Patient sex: F
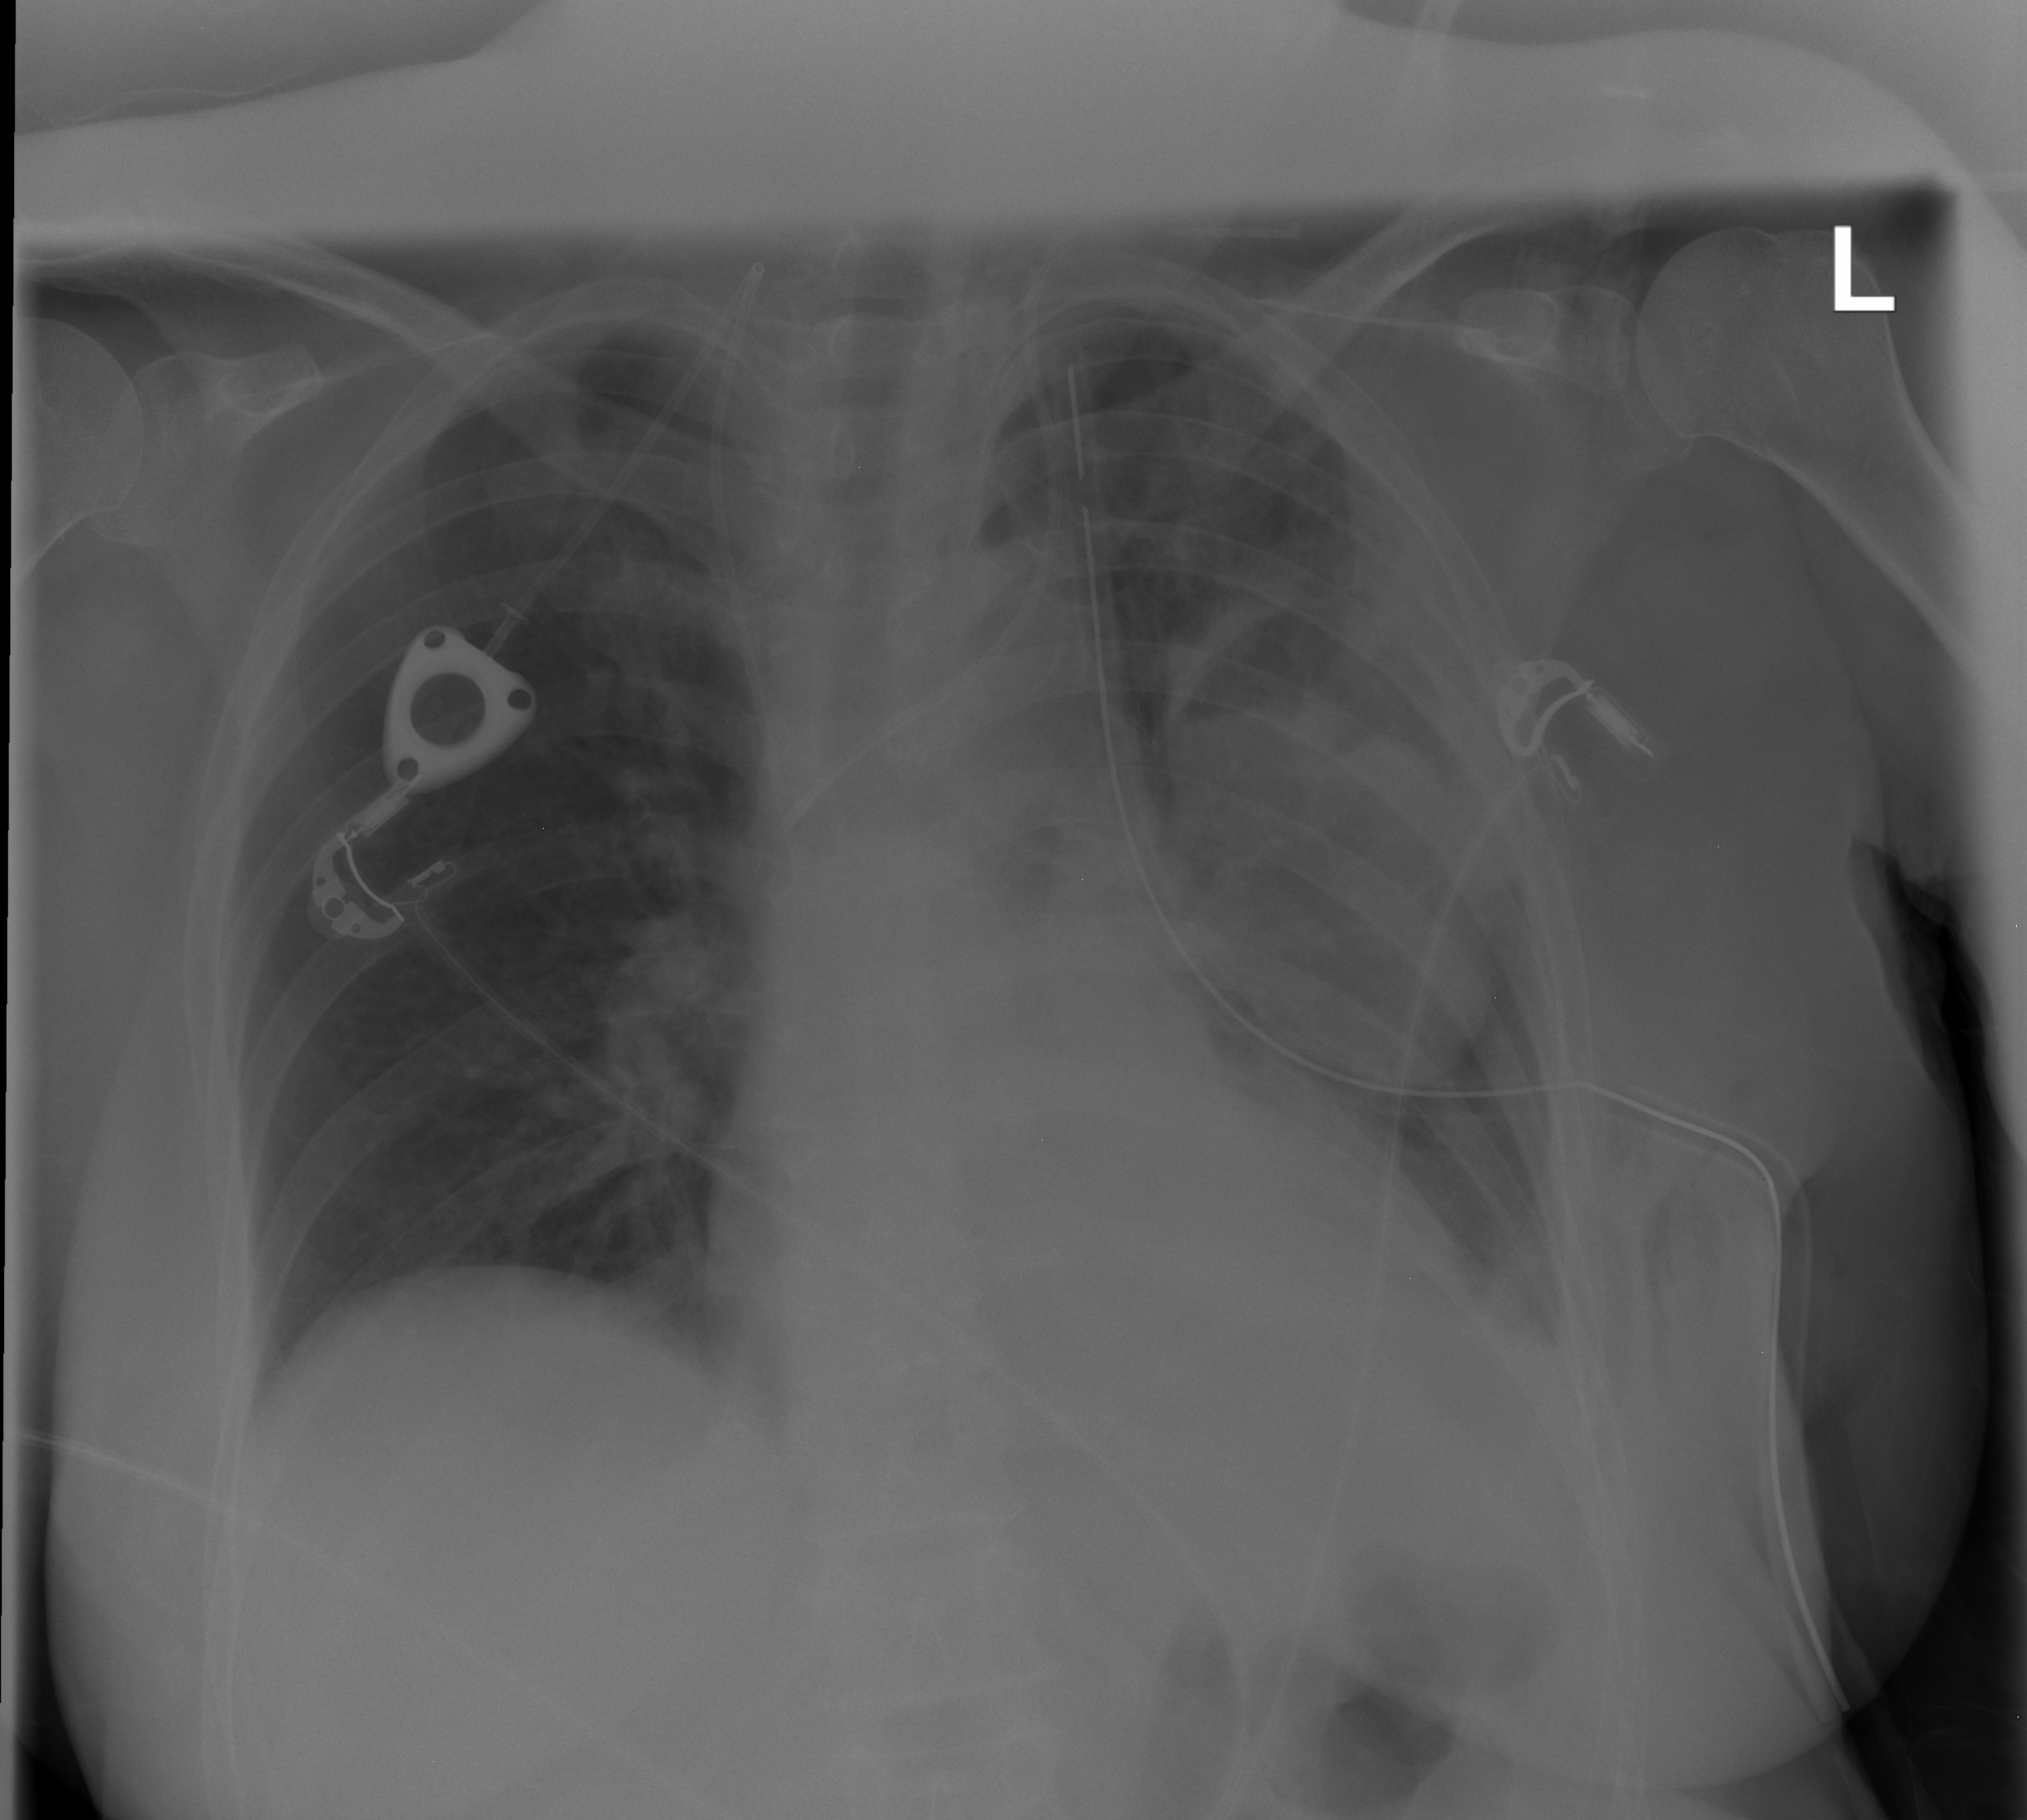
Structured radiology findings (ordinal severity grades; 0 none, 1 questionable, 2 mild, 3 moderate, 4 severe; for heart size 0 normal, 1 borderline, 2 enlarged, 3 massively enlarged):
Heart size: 0
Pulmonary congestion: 0
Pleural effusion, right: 0
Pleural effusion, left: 1
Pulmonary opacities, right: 0
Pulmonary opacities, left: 0
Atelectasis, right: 0
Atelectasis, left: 3